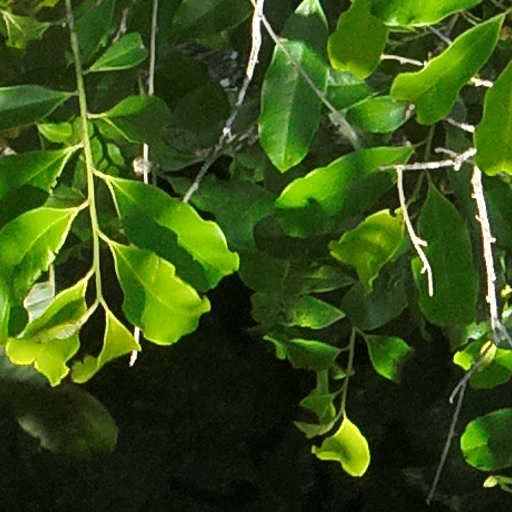
Species: Guatteria lucens
GBIF accepted scientific name: Guatteria lucens
Crown area (m\u00b2): 87.504